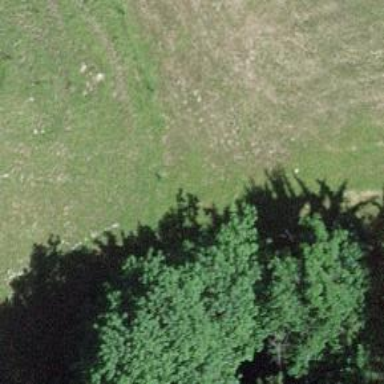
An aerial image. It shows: Path covered in grass.